Interaction volume radius: 5 \u00c5
Interaction volume height: 15 \u00c5
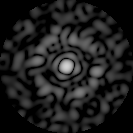
Disorder parameter: 0.8496